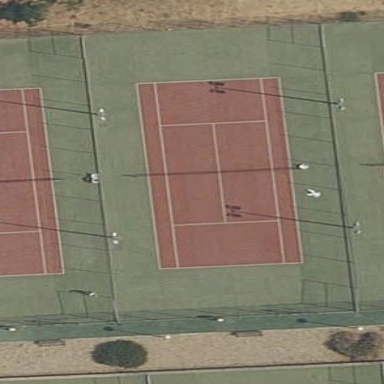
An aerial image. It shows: Tennis court in leisure pitch.